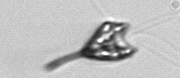
Label: Pyramimonas_longicauda